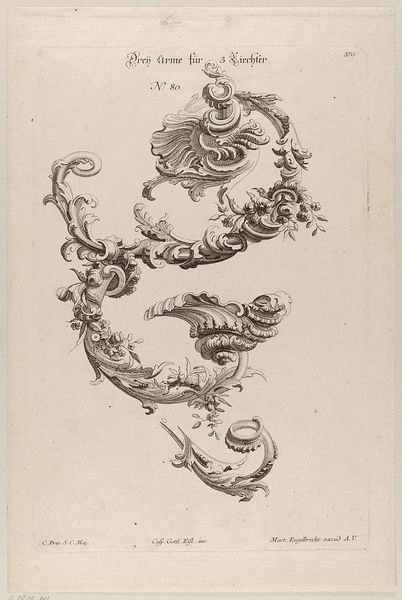
Titel: Drei Arme für drei Leuchter
Künstler: Martin Engelbrecht
Standort: Hamburg
Institution: Museum für Kunst und Gewerbe Hamburg
Schlagwörter: blätter, weiß, blume, blumen, geschwungen, schwarz, blüten, muster, ornament, blatt, rokoko, schrift, papier, grafik, graphik, floral, ornamente, leuchter, stuck, fotografie, photographie, druck, druckgraphik, druckgrafik, radierung, stich, worte, ornamental, kunstgewerbe, kerzenhalter, handwerk, zahl, schnecke, musterbuch, vorlage, kunsthandwerk, nummer, kandelaber, wort, bezeichnung, rocaille, kringel, goldschmiedearbeit, spiral, style, reproduktionen, stuckornament, industriedesign, 80, druckerzeugnisse, muschelwerk, 300, ornamentstich, vorlageblätter, grafiki, no 80, musteruch, stukkateuer